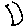
Label: moon